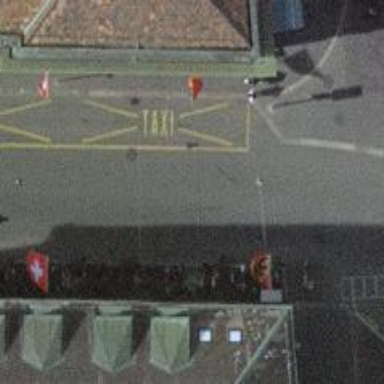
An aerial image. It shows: Bicycle parking area with bollards.